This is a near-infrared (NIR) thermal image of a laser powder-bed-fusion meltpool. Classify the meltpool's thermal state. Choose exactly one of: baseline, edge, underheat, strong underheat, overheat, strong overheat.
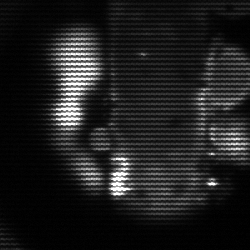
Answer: strong underheat